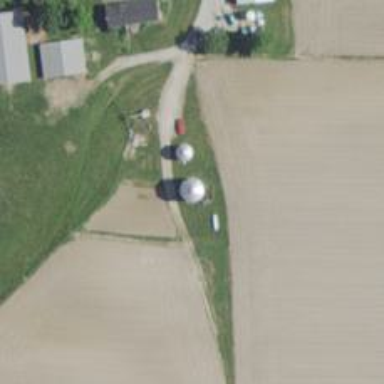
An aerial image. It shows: Silo.